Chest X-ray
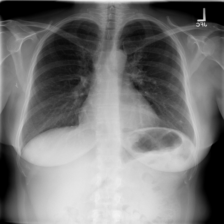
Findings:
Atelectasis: negative
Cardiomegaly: negative
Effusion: negative
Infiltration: negative
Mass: negative
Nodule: positive
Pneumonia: negative
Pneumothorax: negative
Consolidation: negative
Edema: negative
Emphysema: negative
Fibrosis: negative
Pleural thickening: negative
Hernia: negative